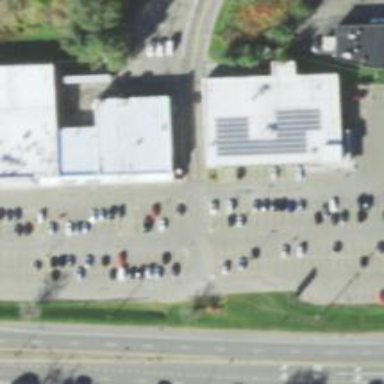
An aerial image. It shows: Pharmacy providing healthcare services.